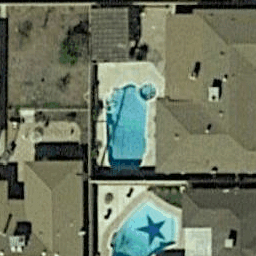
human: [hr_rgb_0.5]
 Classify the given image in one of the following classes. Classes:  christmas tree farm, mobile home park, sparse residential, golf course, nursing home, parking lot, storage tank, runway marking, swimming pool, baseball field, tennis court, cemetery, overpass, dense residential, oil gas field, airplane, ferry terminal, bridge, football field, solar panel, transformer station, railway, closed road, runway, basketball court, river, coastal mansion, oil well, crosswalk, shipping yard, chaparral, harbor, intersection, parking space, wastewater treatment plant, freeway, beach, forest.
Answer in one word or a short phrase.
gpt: swimming pool